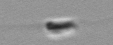
Label: flagellate_morphotype3